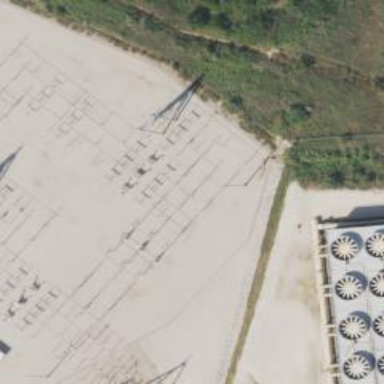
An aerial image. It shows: Switch for power supply.